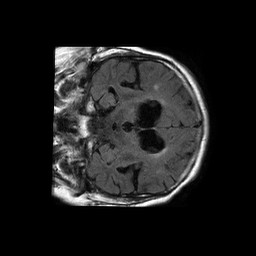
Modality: FLAIR
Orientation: coronal
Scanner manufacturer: philips
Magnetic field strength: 1.5 T
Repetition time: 6 s
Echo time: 0.12 s